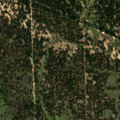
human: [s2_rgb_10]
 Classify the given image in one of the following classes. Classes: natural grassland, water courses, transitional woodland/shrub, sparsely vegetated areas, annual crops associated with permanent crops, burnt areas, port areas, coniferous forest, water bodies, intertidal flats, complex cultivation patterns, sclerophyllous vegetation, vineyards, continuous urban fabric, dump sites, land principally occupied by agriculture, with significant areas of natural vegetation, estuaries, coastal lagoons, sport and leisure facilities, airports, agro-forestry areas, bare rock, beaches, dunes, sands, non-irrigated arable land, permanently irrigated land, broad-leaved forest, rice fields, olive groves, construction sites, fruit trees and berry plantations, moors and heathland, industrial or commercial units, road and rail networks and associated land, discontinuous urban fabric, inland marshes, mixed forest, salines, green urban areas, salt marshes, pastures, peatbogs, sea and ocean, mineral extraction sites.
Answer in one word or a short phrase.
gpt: permanently irrigated land, broad-leaved forest